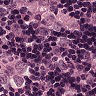
Metastatic tissue present: yes